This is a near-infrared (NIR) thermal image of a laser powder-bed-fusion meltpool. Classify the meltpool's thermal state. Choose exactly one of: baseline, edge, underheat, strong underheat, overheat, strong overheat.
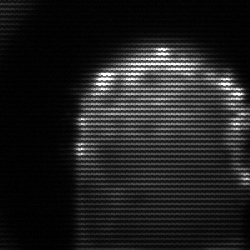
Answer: baseline